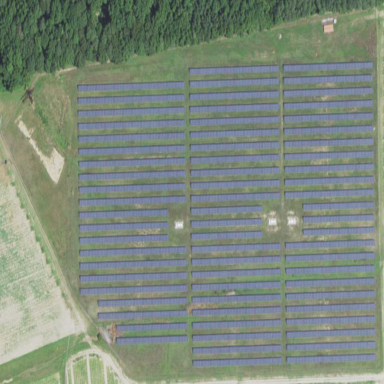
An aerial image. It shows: Solar power plant enclosed by fence. The plant generates electricity using photovoltaic technology.